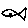
Label: fish